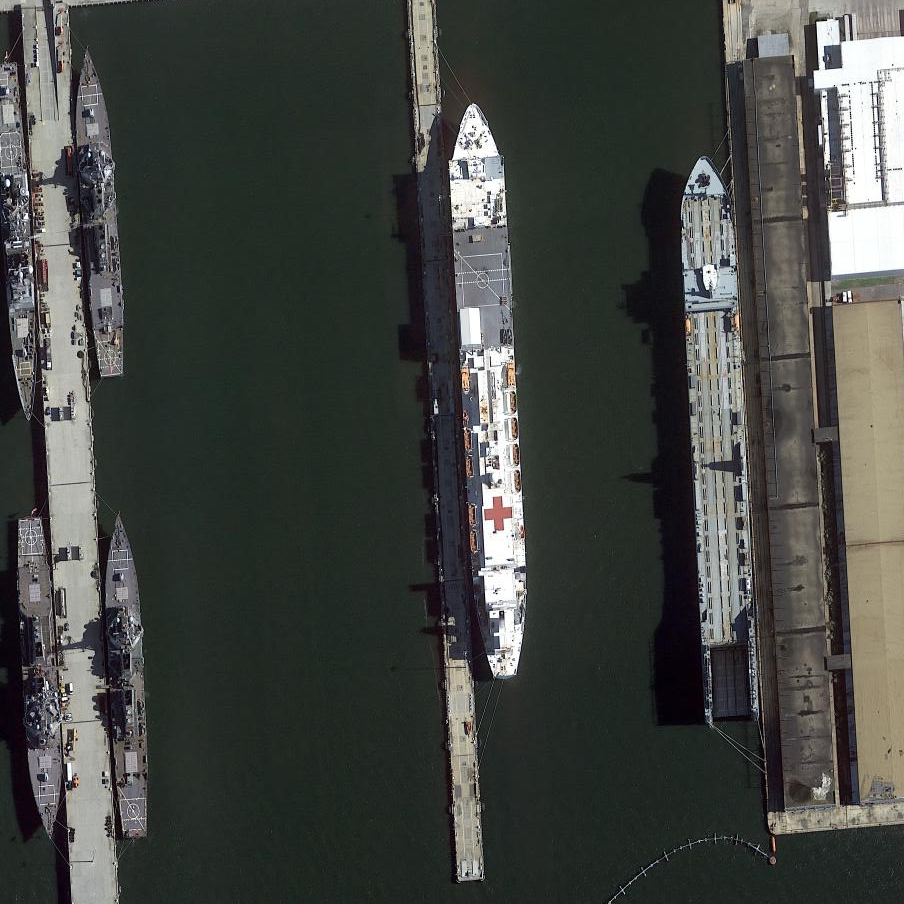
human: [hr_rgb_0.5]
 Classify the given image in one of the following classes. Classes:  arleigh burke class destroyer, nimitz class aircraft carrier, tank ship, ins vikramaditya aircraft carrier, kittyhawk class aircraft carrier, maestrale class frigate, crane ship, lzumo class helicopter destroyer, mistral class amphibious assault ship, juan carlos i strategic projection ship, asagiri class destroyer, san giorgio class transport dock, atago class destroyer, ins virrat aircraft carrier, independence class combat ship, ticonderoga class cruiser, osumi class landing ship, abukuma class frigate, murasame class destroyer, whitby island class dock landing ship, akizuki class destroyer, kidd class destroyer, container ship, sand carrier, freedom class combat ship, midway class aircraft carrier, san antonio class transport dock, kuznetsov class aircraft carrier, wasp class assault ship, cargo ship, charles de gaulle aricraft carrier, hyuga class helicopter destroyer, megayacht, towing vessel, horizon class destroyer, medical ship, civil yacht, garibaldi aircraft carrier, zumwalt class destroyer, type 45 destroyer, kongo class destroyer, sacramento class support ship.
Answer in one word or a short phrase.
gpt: Medical ship